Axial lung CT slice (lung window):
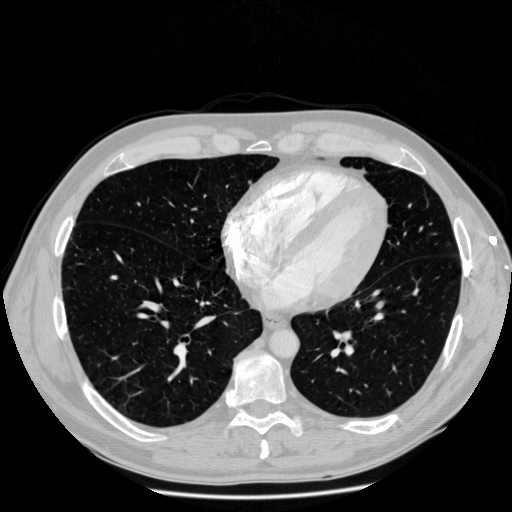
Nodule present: no